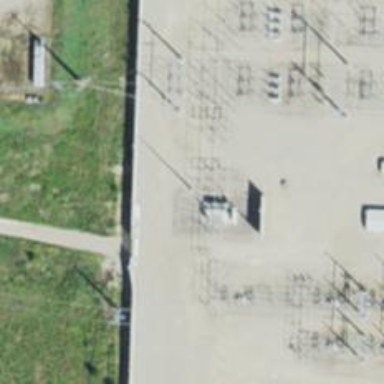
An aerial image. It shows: Mast designed for lightning protection.